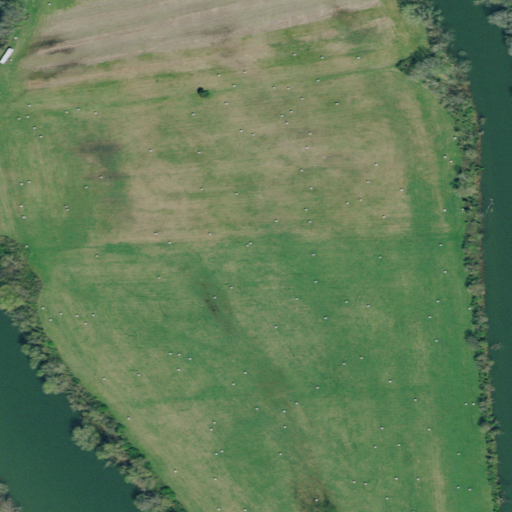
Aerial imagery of island in Tennessee named McKinney Islands containing pasture, open water, herbaceous wetlands, deciduous forest, open development, and woody wetlands